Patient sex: F
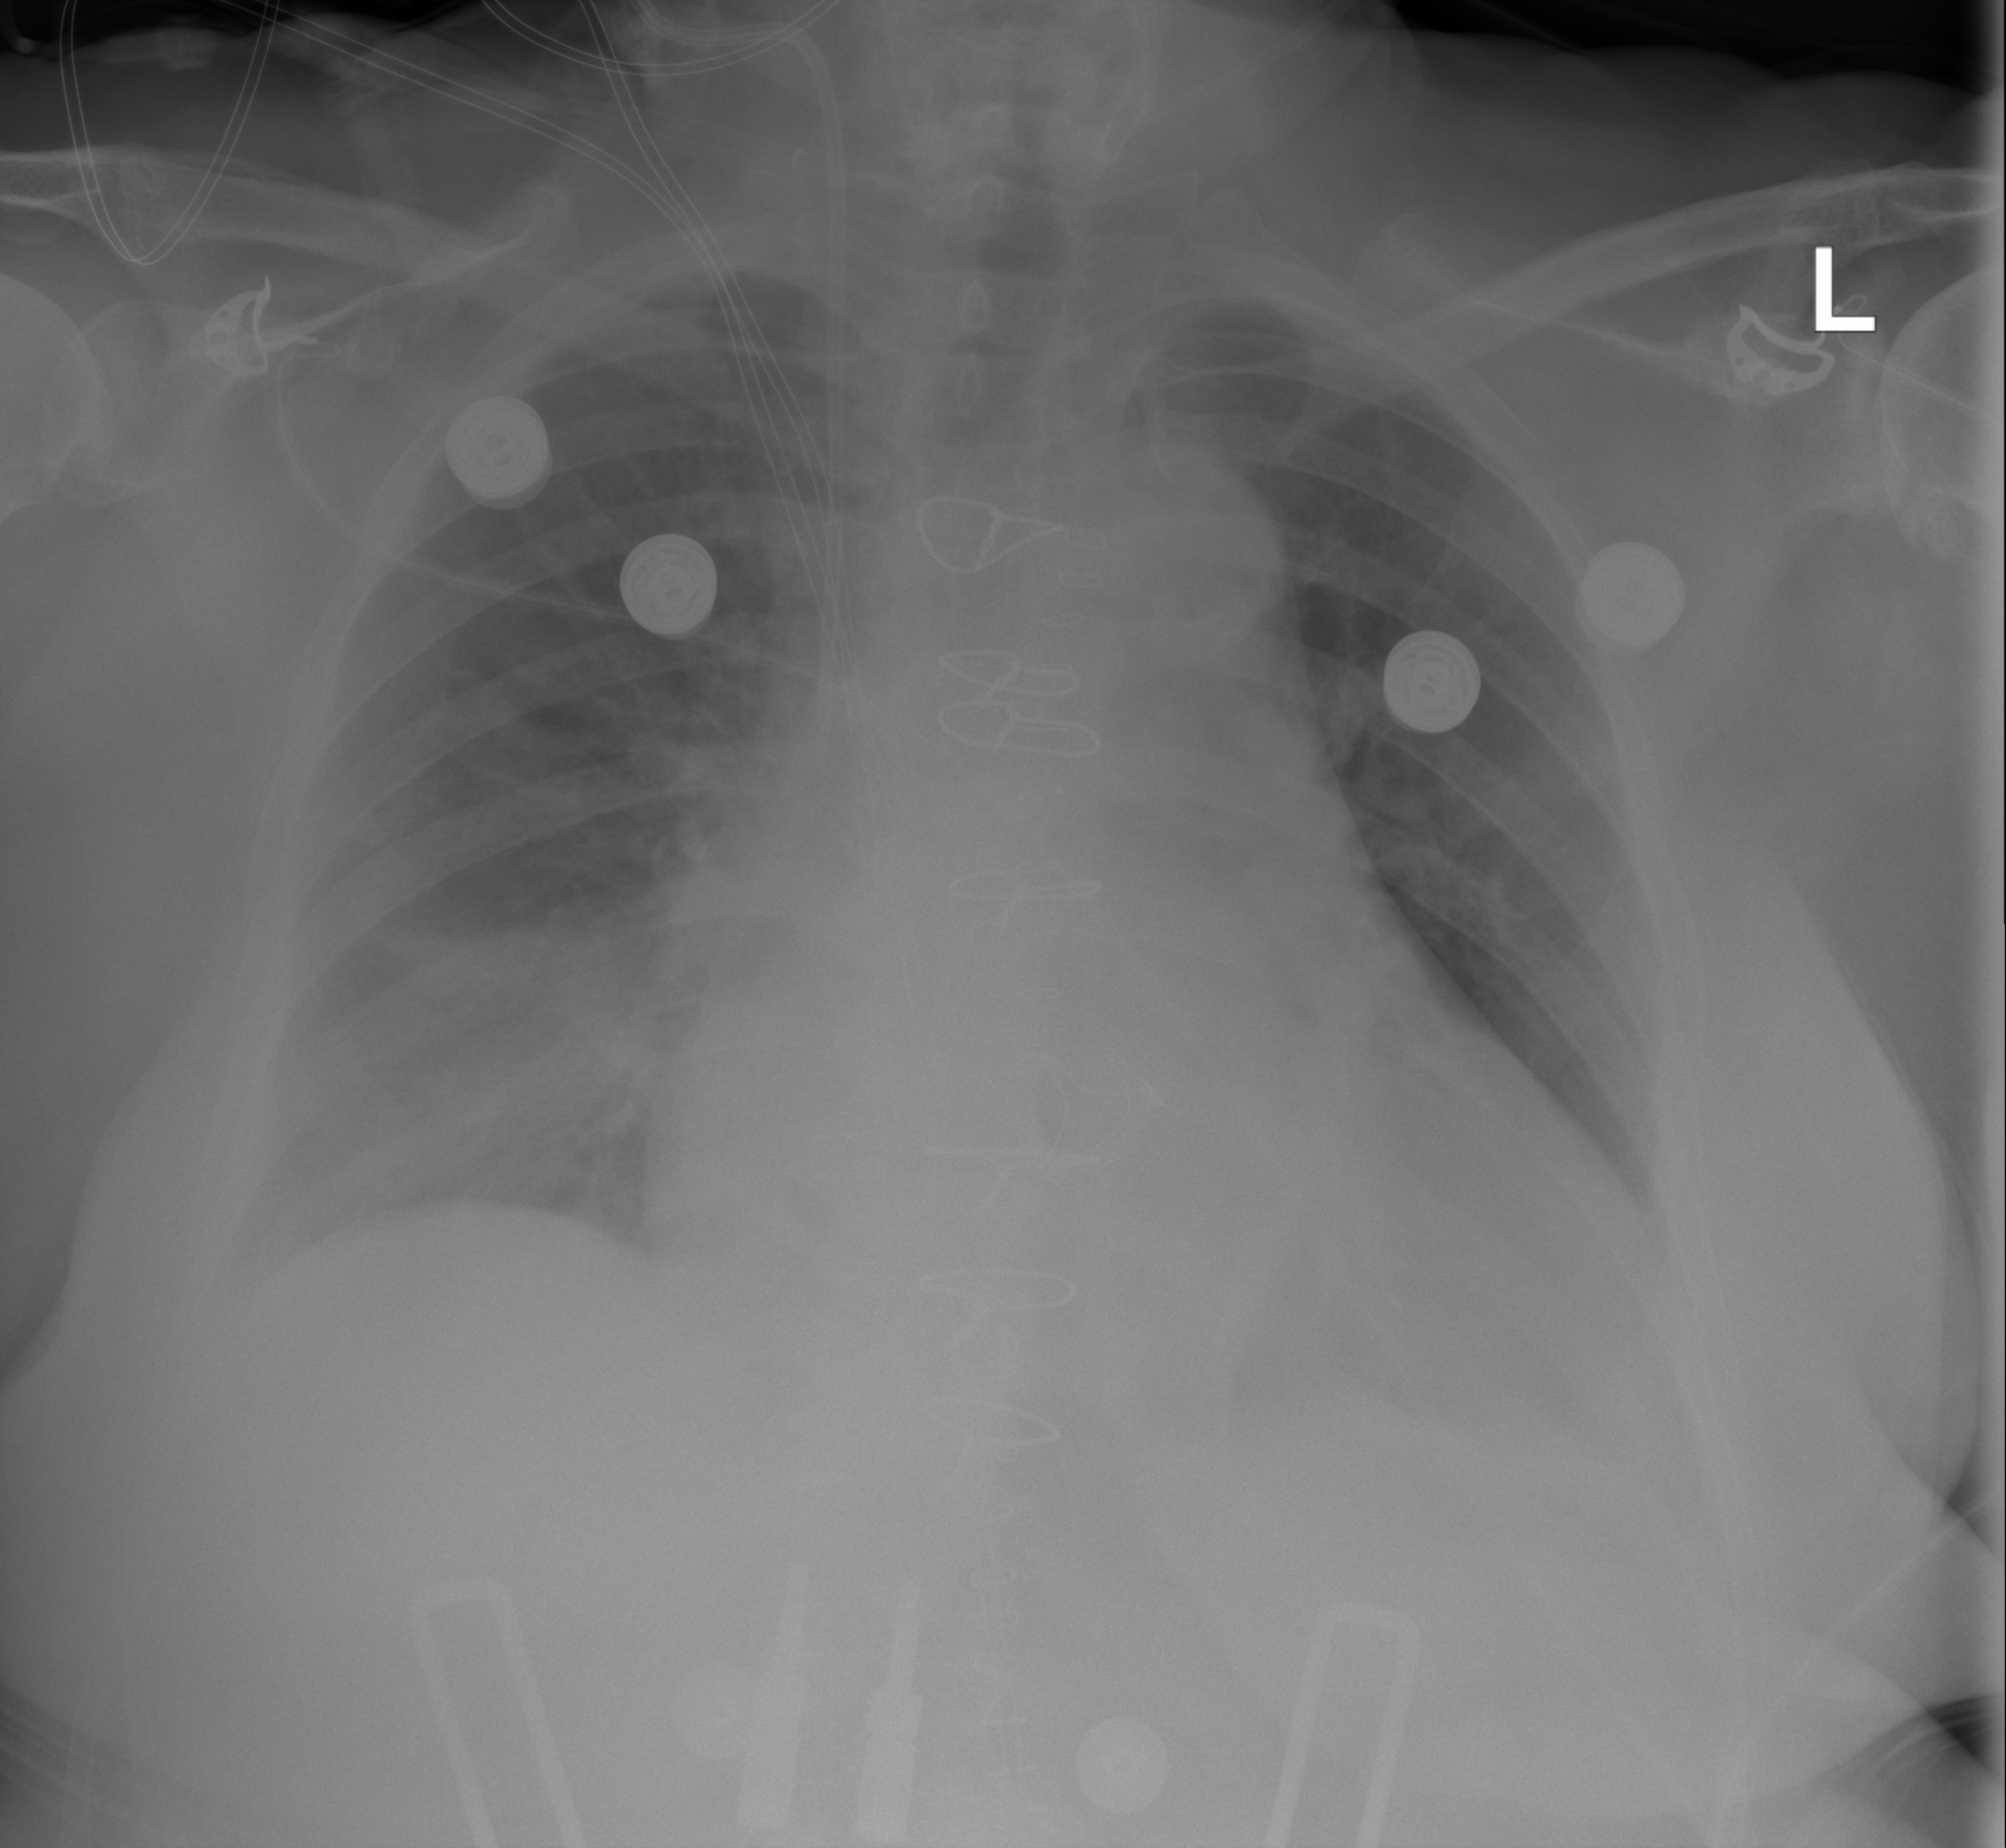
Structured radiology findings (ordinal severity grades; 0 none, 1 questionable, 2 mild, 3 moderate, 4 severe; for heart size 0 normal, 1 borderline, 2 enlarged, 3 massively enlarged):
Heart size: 2
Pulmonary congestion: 0
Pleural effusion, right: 2
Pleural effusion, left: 2
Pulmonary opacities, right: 0
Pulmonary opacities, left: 0
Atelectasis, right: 2
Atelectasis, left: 2